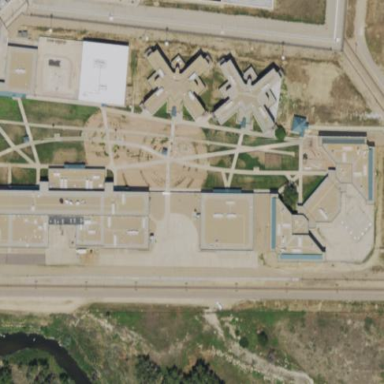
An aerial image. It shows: Prison enclosed by chain link fence.